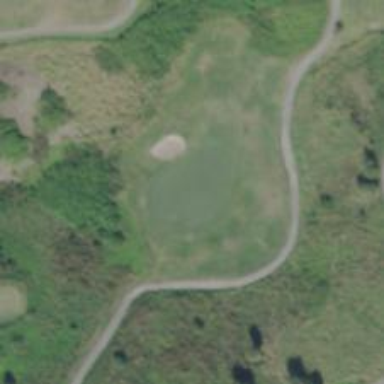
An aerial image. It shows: View of golf hole.